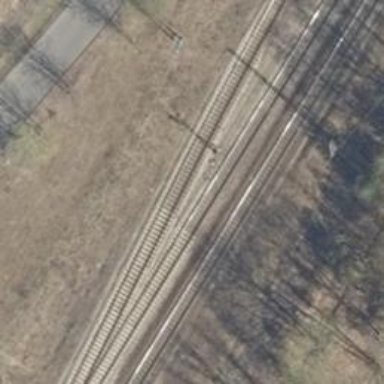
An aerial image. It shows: Railway signal.